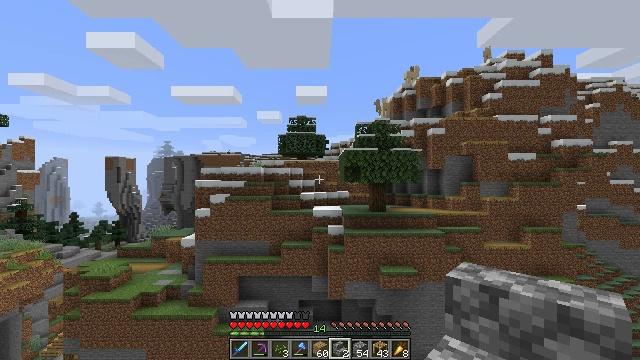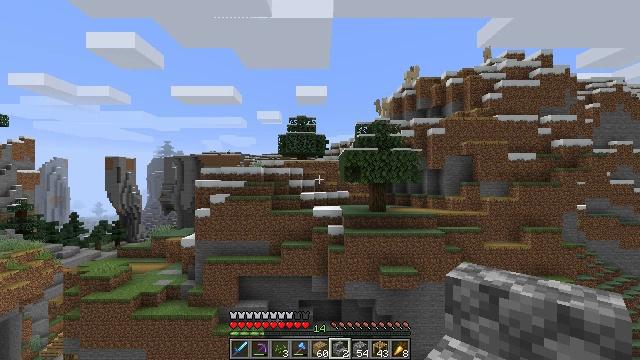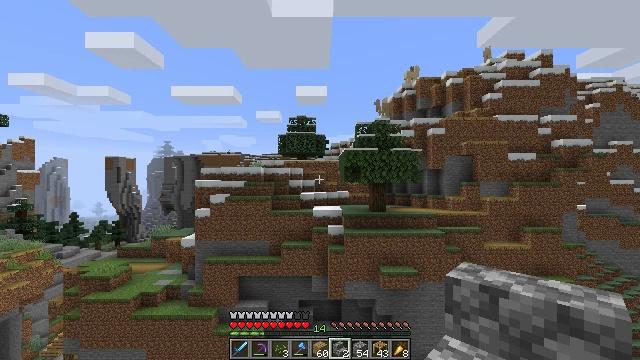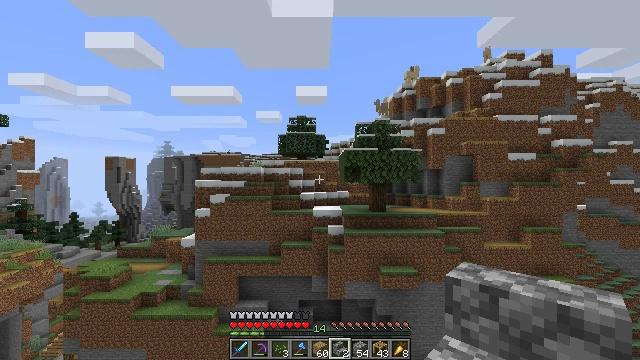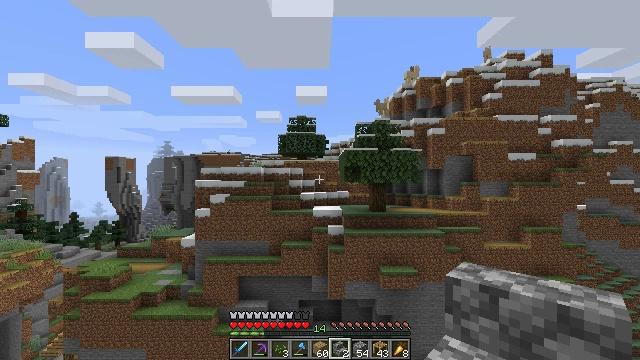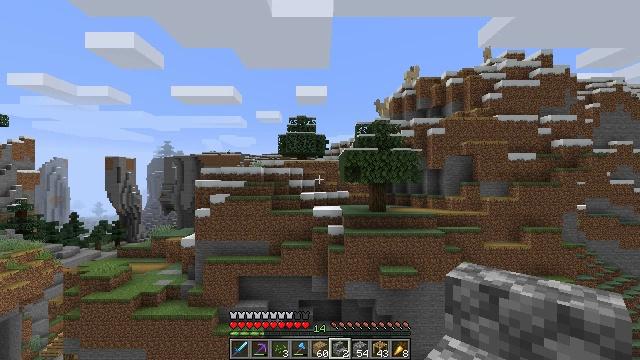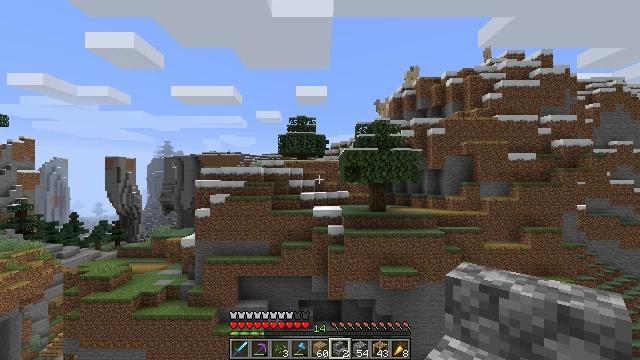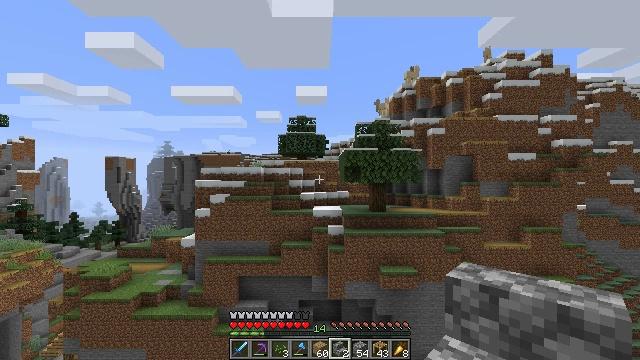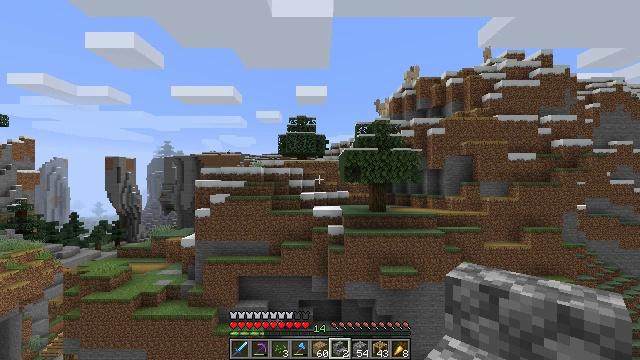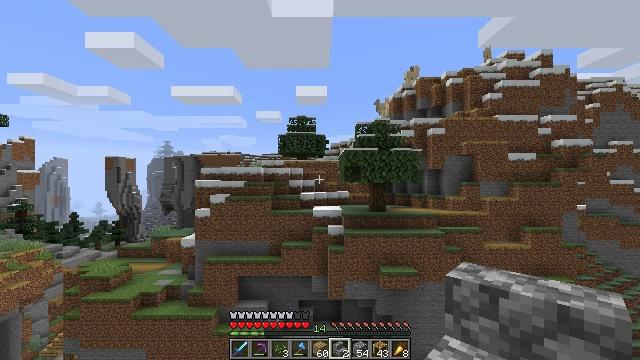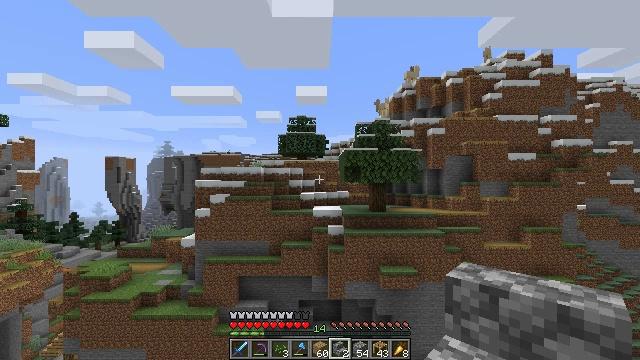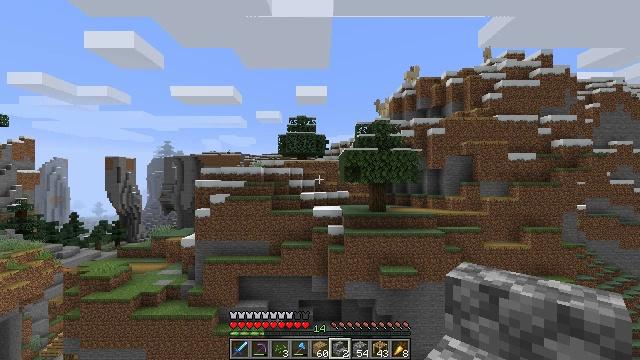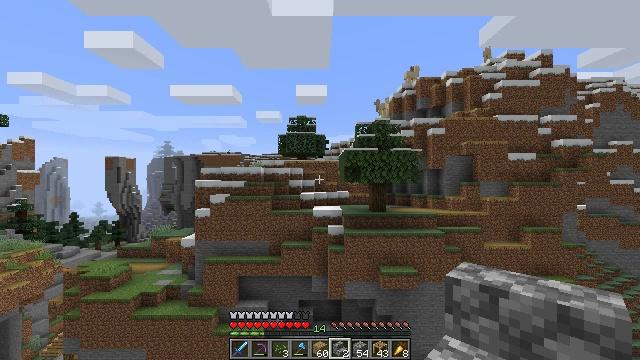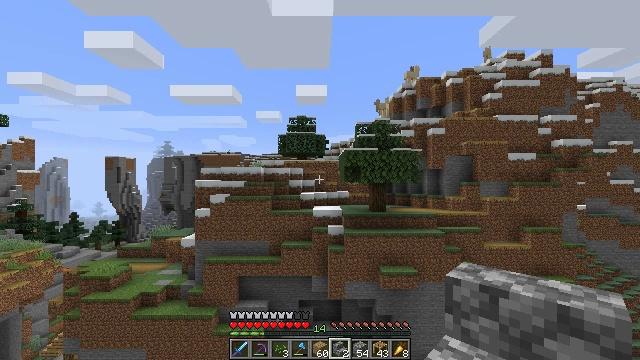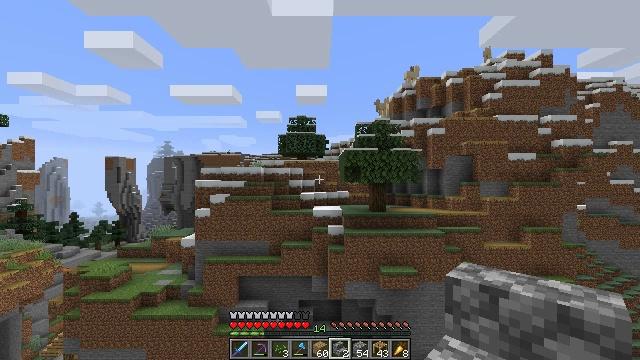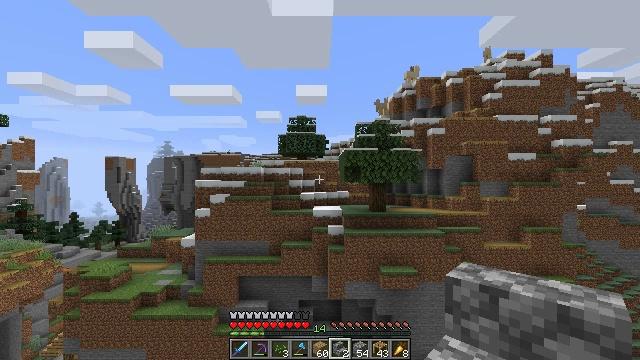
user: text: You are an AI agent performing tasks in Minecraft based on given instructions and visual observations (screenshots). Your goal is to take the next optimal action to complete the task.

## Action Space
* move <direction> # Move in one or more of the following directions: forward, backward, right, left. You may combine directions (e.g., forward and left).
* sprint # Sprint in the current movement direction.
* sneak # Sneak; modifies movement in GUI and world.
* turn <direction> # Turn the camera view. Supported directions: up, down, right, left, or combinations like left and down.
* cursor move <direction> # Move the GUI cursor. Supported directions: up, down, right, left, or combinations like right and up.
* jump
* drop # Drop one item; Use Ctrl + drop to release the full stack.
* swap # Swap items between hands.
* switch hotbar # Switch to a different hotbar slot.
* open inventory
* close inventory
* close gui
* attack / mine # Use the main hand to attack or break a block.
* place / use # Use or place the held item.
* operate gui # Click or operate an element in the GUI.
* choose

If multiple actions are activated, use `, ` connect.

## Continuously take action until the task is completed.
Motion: motion action
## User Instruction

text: Collect scaffolding blocks.
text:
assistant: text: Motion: no_op
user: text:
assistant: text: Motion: no_op
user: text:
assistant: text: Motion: no_op
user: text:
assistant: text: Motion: no_op
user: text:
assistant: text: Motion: no_op
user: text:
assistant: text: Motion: no_op
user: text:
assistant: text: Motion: no_op
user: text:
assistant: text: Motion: no_op
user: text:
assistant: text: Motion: no_op
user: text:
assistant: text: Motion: no_op
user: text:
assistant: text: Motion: no_op
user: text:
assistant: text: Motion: no_op
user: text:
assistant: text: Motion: no_op
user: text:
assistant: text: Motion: no_op
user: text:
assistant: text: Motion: no_op
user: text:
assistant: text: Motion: no_op
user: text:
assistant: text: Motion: no_op
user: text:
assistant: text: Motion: no_op
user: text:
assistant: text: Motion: no_op
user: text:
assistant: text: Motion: no_op
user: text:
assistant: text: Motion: no_op
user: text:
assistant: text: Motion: no_op
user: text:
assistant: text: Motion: no_op
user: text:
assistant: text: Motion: no_op
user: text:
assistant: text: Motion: no_op
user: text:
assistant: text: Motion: no_op
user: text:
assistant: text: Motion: no_op
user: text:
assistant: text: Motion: no_op
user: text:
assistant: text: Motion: no_op
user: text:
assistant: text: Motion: no_op